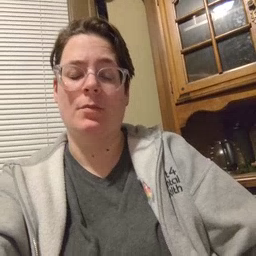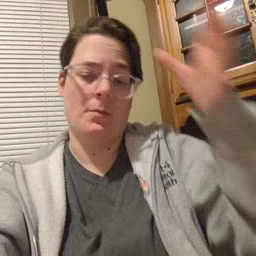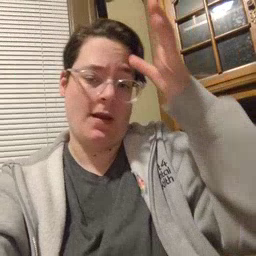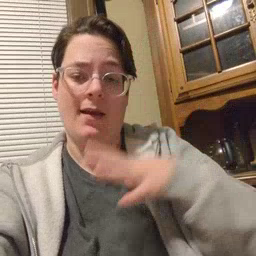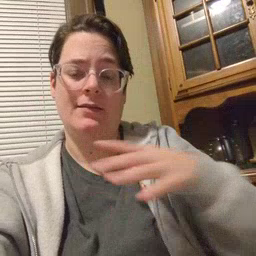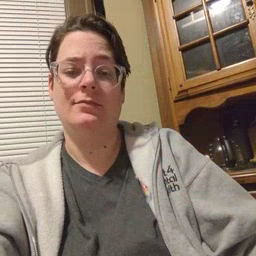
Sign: man